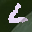
Label: 6